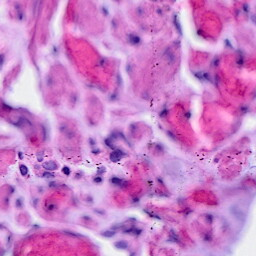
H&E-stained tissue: Ovarian